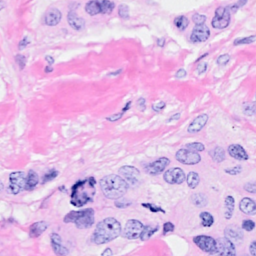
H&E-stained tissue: Breast